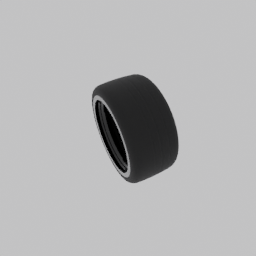
Label: mechanical